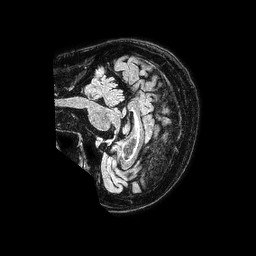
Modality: FLAIR
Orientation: sagittal
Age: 78
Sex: female
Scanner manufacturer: philips
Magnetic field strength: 1.5 T
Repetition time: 4.8 s
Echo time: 0.3 s